Question: I have 2 methods that I do not have any control over.
One returns me all dates with needed unique code(one of the row column 'row[code]') as 'DataView'.
'''
DataView allDatesWithCode= portal.GetAllDatesWithCode();
'''
And another method returns me only available dates but without the code.
'''
DataTable availableDates = portal.GetAvailableDates();
'''
Both and has a common date column ('row[date]').
How can I filter 'allDatesWithCode' with 'availableDates' to have only available dates with code?
'''
DataView availableDatesWithCode = allDatesWithCode // (filtered by available date).
'''
And If I had control over the 'portal.GetAllDatesWithCode()' and 'portal.GetAllDatesWithCode' would it make it better to have both as 'DataTable' or 'DataView'?

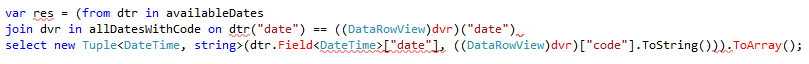
Answer: Use LINQ to join the two collections on the common field. This will give you a projection that contains all 3 fields (1 field of the DataTable and 2 fields of the DataView) for only the rows that exist in both collections (as you are joining them). You can then use 'Select' to project this further to have only 2 fields. An example would be:
'''
var res = (
from dtr in DT.AsEnumerable()
join DataRowView dvr in allDatesWithCode on dtr["date"] equals dvr["date"]
select new {Date = dtr.Field<DateTime>("date"), Code = ((DataRowView)dvr).Row.Field<string>("code") }
).ToArray();
'''
'res' is now an array of anonymous type objects (for all rows that exist in both collections). Each anonymous object has 'Date' and 'Code' properties. You can create you own type for storing the results as well.